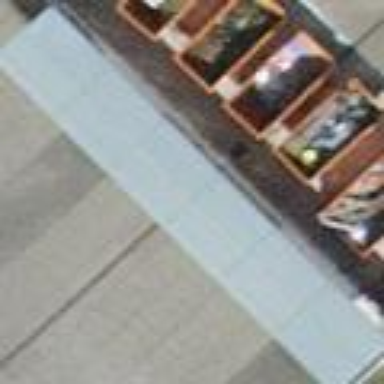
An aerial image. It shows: View of roof of building.